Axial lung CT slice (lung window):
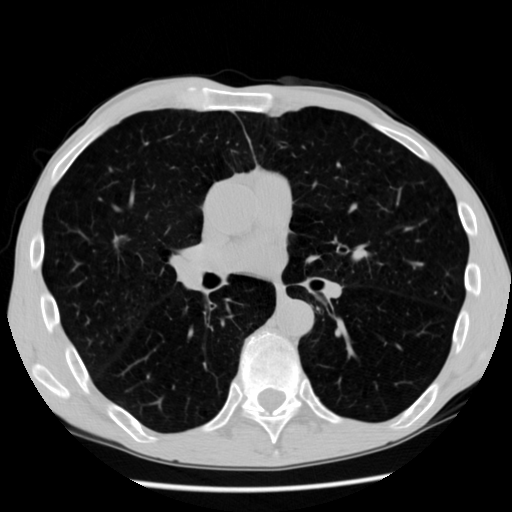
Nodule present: no